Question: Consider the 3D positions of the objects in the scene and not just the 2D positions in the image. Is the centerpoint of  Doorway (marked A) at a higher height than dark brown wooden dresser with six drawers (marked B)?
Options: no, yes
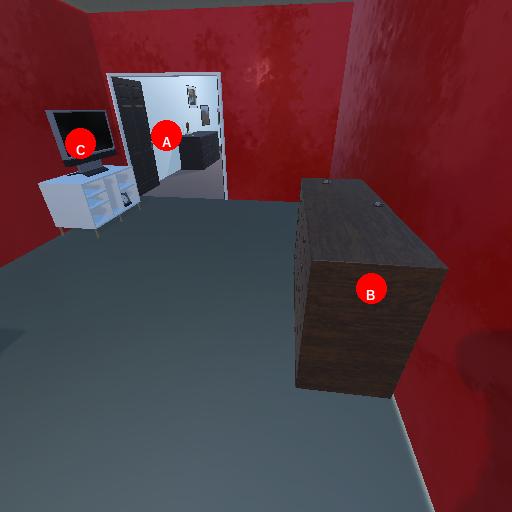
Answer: no